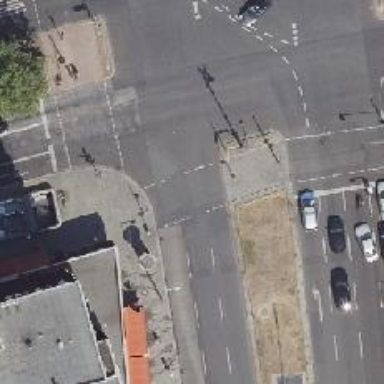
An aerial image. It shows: Road crossing with traffic signals.